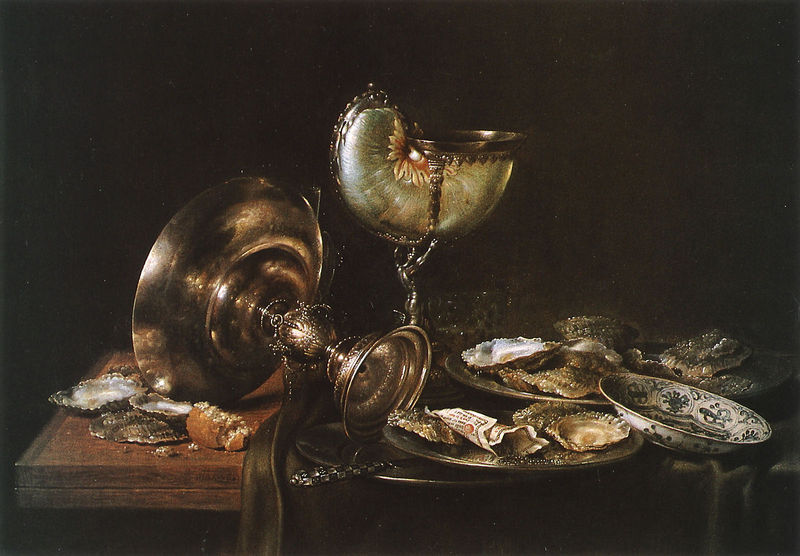
Titel: Stilleben mit Nautiluspokal
Künstler: Willem Claesz. Heda
Institution: Schwerin, Staatliches Museum
Schlagwörter: blau, dunkel, gemälde, weiß, braun, schwarz, tisch, rot, messer, schale, silber, teller, füllhorn, niederlande, tischdecke, tischtuch, dunkelheit, gold, kelch, reich, blatt, krug, stilleben, stillleben, schrift, papier, essen, tafel, glanz, brot, glänzen, holztisch, zettel, porzellan, perlmutt, gedeck, silberschale, silberteller, muschel, austern, muscheln, schnecke, nautilus, kelche, perlmut, umgefallen, natura morta, überreste, delft, eingefasst, brotkrumen, krümel, nautilusbecher, karyotide